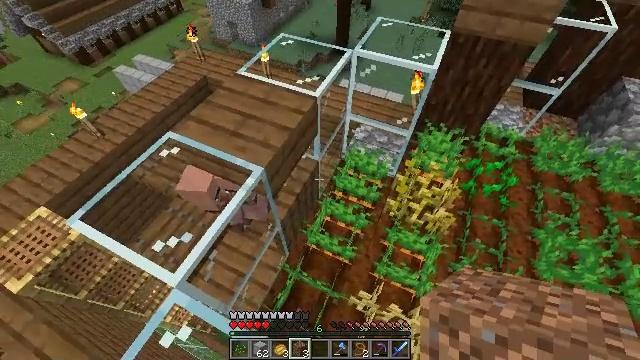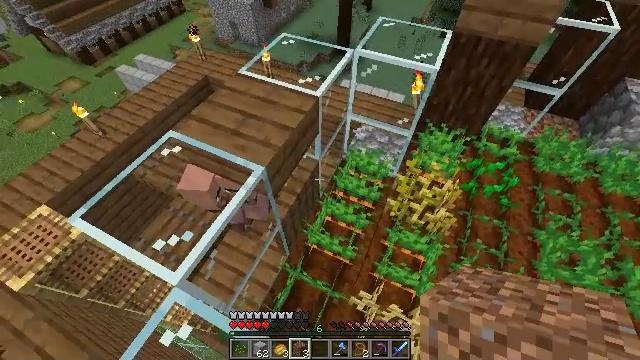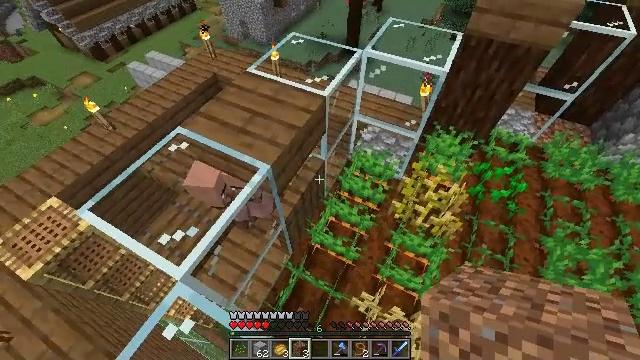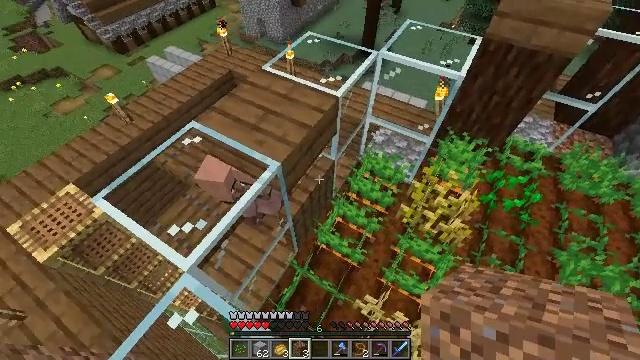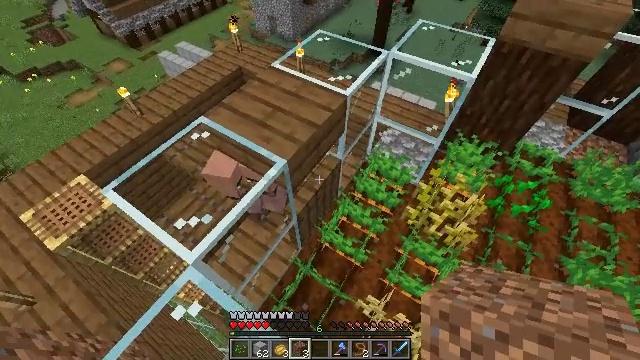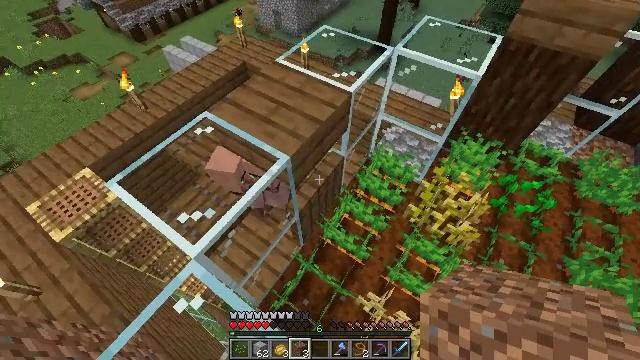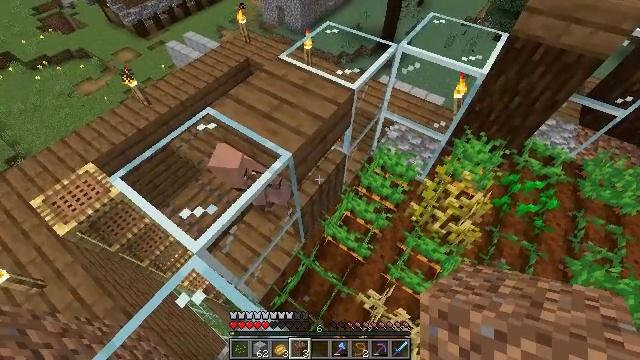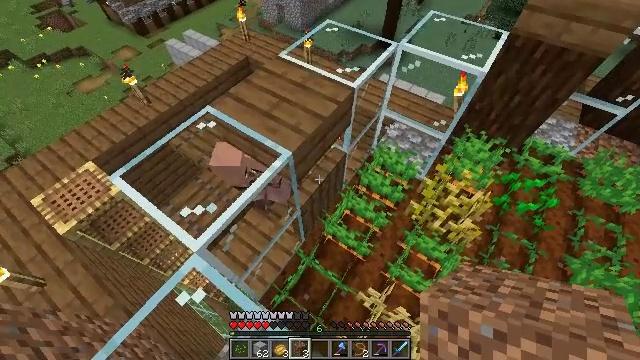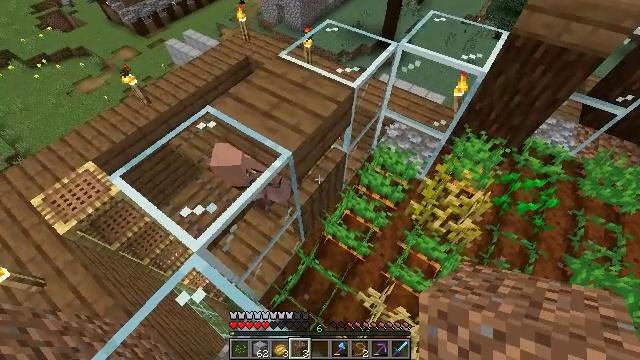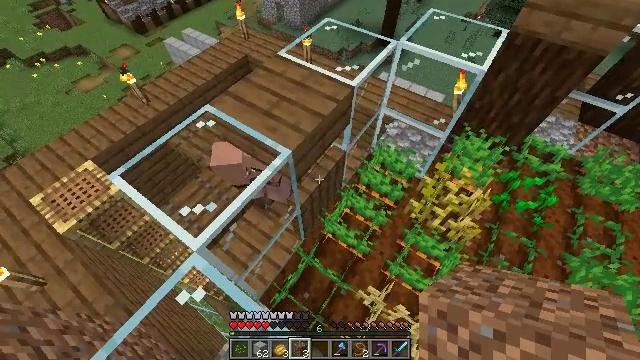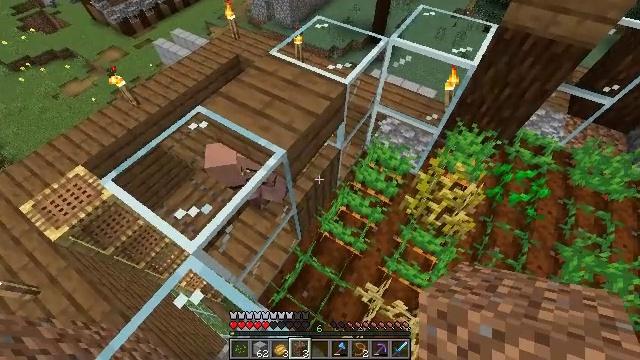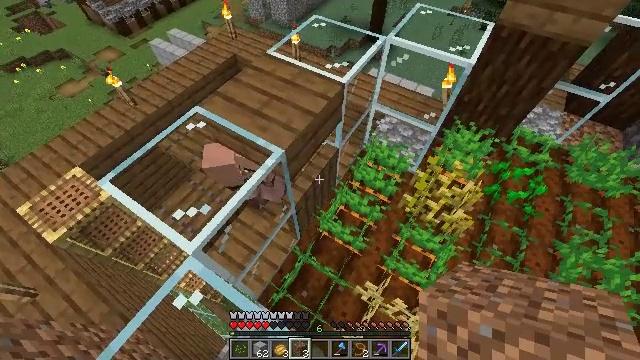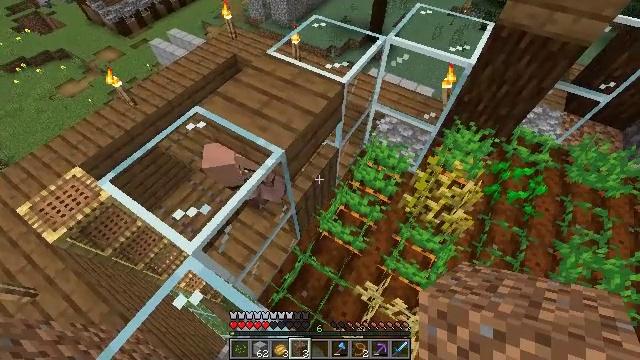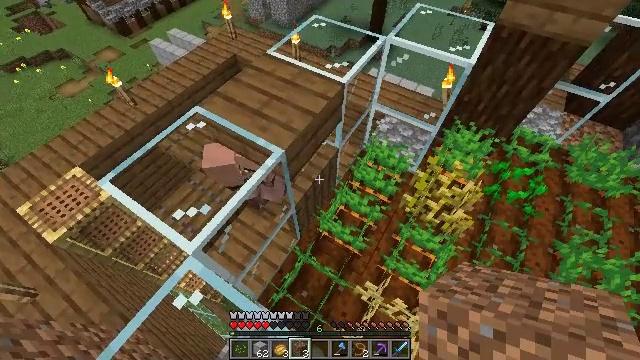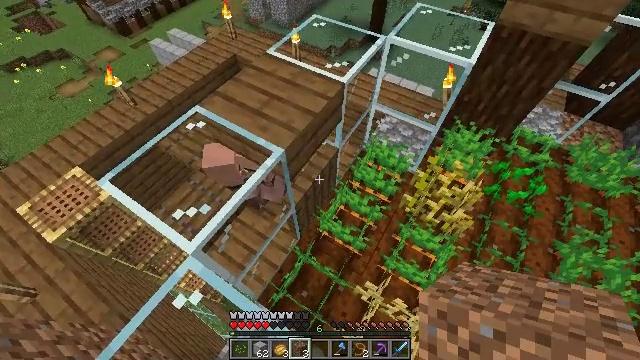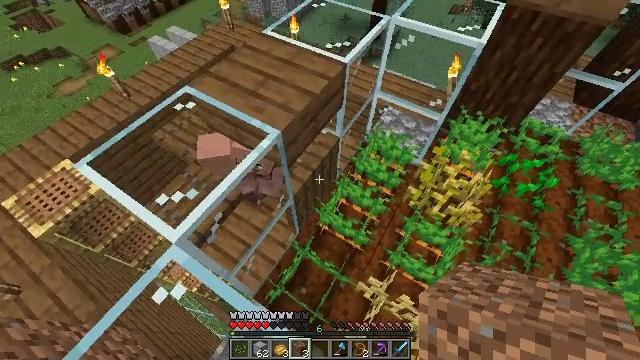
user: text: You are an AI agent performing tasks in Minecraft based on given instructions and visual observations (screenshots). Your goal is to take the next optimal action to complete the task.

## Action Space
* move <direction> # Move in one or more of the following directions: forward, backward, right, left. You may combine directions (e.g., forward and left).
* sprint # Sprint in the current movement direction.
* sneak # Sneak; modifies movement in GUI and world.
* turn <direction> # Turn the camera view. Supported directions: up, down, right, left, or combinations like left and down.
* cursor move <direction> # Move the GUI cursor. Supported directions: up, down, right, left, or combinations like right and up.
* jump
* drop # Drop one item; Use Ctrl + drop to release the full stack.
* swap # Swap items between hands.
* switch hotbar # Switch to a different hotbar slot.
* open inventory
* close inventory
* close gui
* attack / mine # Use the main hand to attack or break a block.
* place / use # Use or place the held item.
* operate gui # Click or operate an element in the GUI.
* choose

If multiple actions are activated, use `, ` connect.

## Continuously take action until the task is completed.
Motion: motion action
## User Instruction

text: Retrieve the spruce trapdoor by mining.
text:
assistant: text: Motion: no_op
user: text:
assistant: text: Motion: turn left
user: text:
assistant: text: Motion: turn left
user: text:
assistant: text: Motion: turn left
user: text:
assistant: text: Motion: turn left
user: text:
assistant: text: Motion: no_op
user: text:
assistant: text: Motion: no_op
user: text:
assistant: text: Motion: no_op
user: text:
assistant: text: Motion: no_op
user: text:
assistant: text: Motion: turn right
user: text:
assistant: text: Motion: no_op
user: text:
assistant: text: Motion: no_op
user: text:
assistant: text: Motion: sneak
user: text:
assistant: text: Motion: sneak
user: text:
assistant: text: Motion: sneak
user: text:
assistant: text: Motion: sneak
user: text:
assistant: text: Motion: sneak
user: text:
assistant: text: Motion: sneak
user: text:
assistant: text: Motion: sneak
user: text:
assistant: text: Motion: sneak
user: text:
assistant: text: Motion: sneak
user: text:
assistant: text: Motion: sneak
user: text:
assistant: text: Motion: sneak
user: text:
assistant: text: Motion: sneak
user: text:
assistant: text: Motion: sneak
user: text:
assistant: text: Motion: sneak
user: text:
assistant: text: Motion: sneak
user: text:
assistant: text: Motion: sneak
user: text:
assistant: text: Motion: sneak
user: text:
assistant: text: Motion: sneak